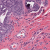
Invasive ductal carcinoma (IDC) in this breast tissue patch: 0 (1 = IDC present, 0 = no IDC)